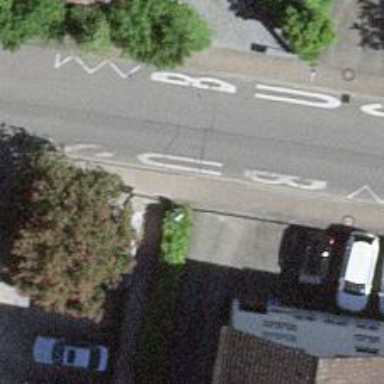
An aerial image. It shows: Platform for public transport on the road.